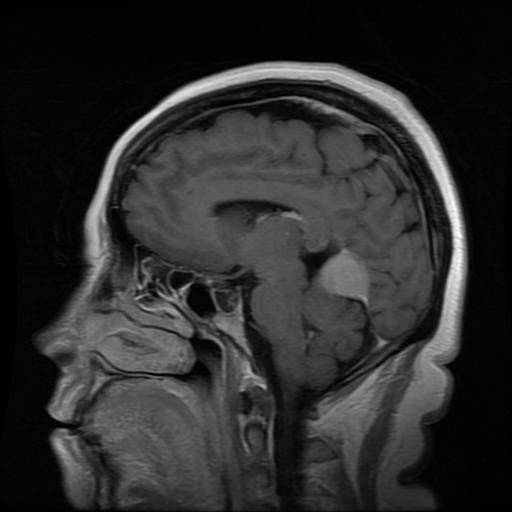
Label: meningioma